Question: I need to get the area of the merged cell, the line number on which the area ends in Excel using only DocumentFormat.OpenXml or ClosedXML, how to do this for each cell?

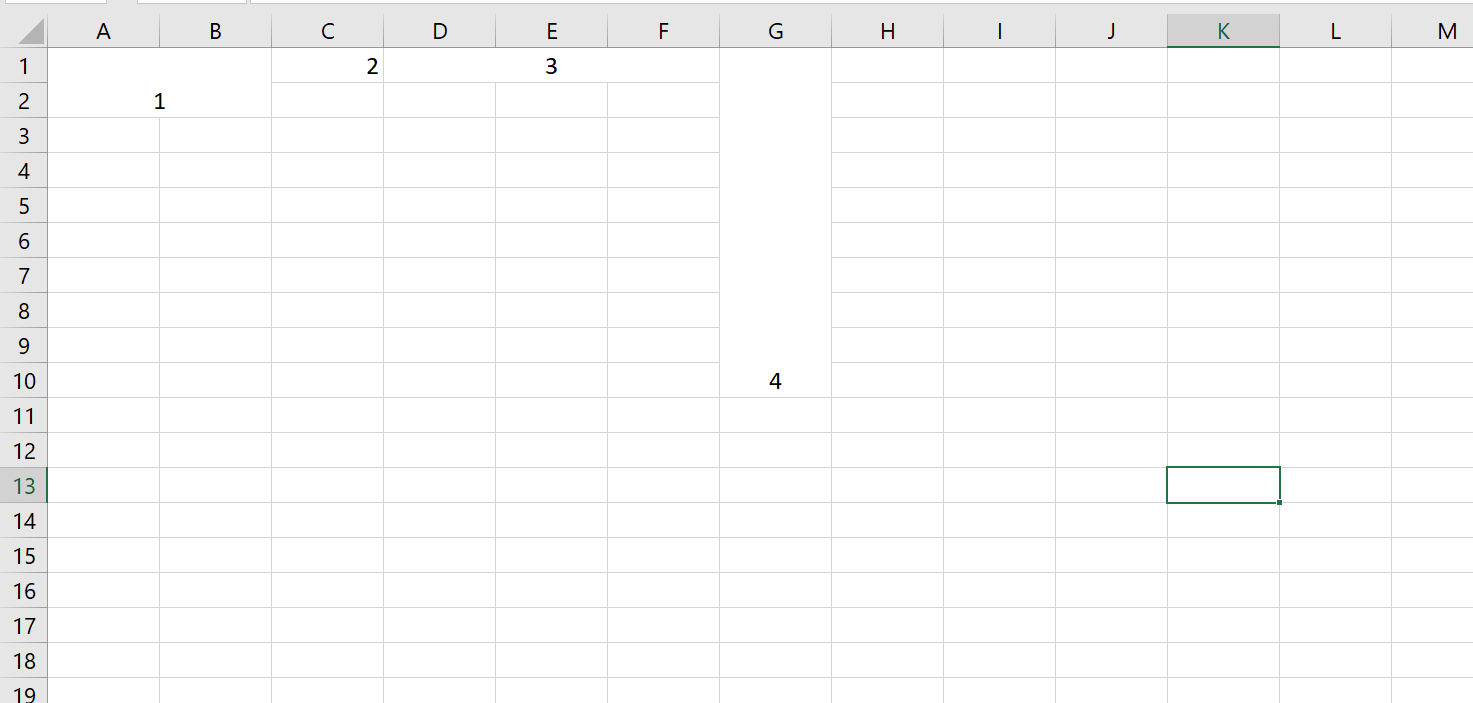
Answer: Using ClosedXML, this could be done with:
'''
var ws = workbook.Worksheet("Sheet 1");
var cell = ws.Cell("A2");
var mergedRange = cell.MergedRange();
var lastCell = mergedRange.LastCell();
// or
var lastCellAddress = mergedRange.RangeAddress.LastAddress;
'''